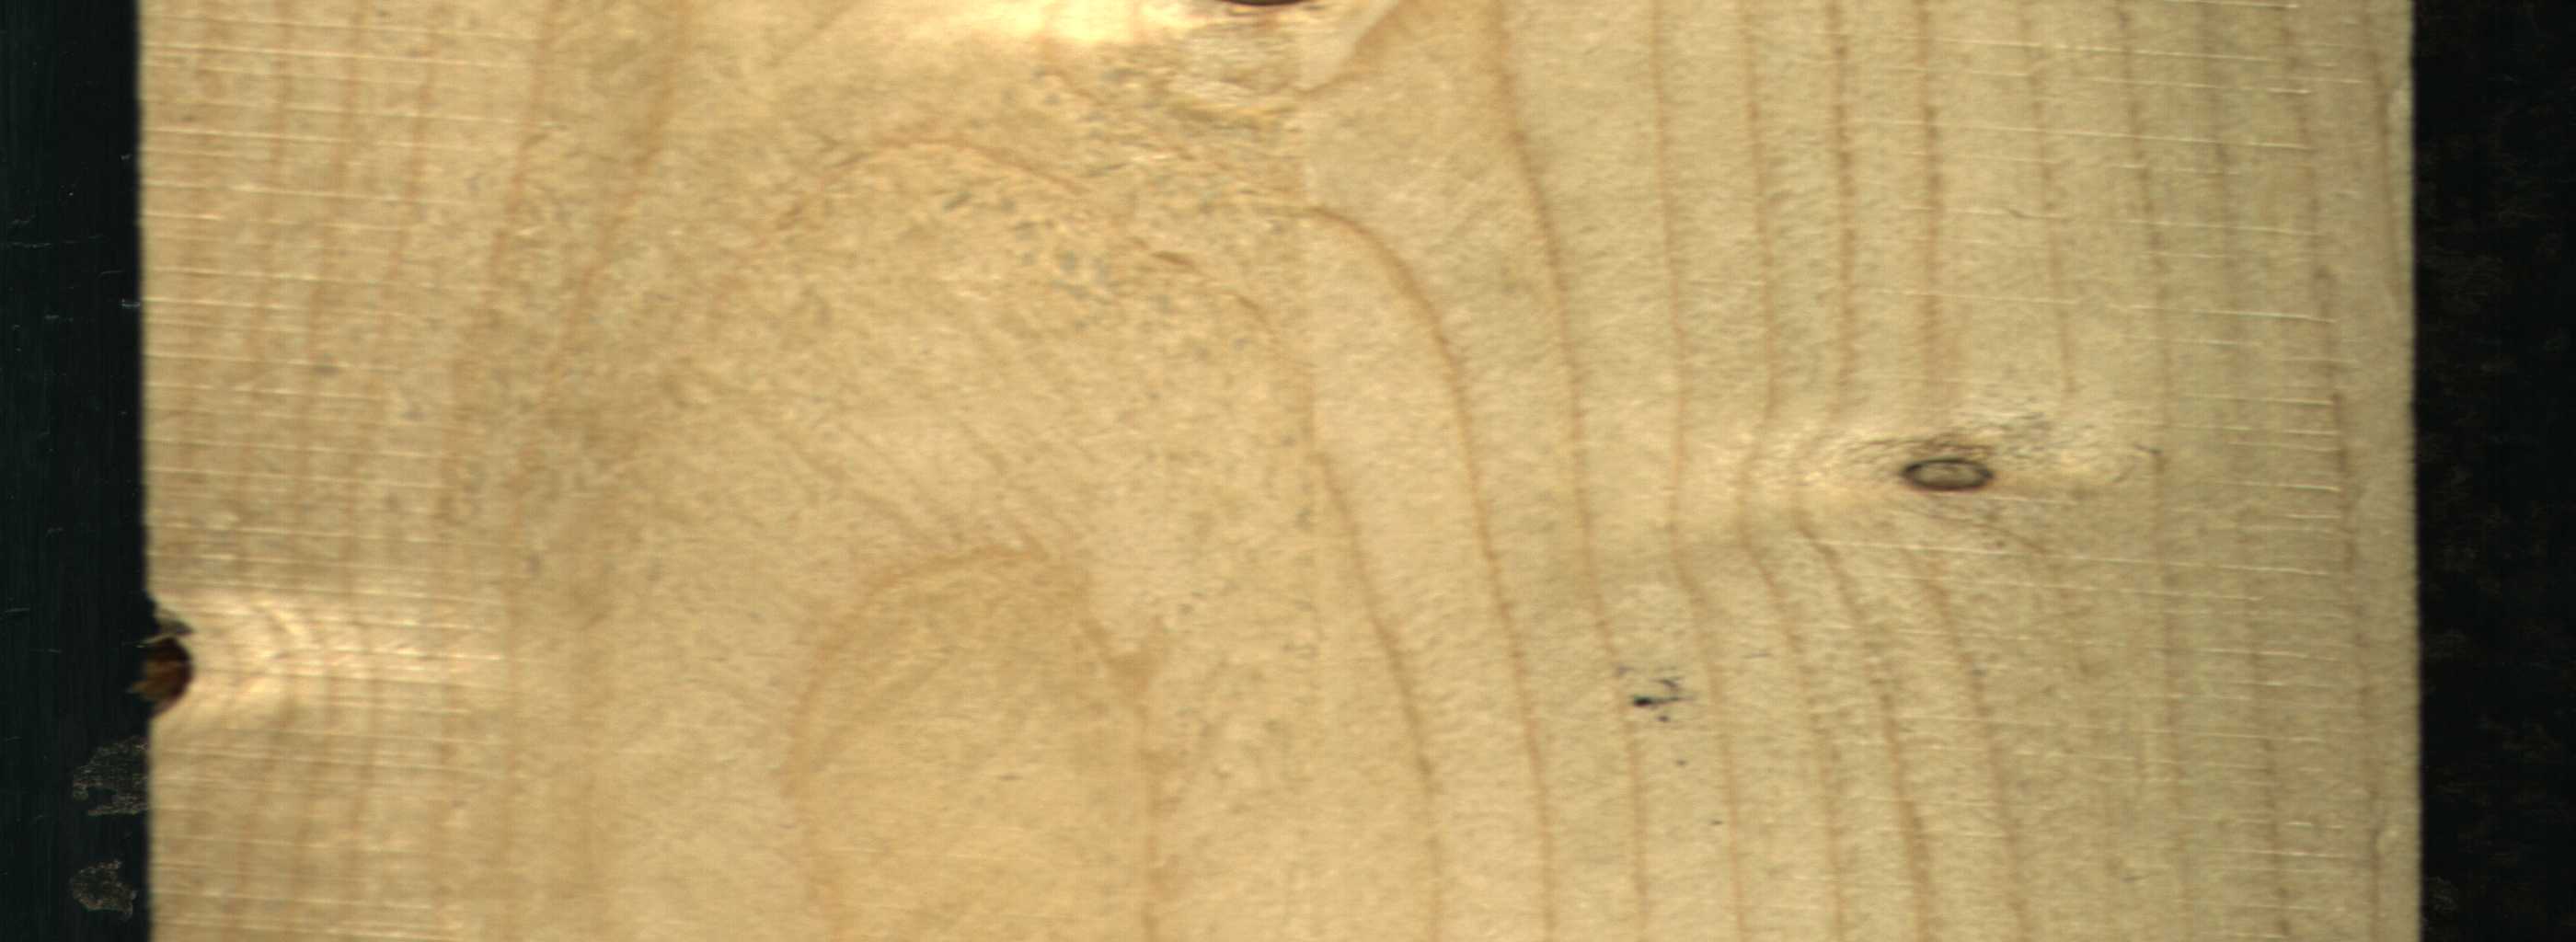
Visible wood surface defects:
Knot_missing
Dead_Knot
Live_Knot